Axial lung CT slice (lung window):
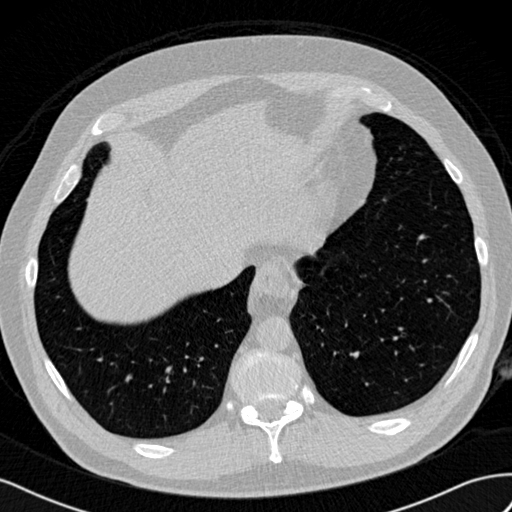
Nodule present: no